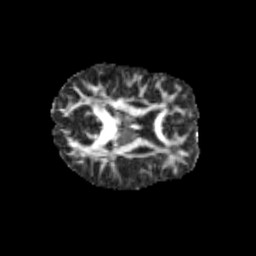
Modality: FA
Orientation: axial
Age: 11
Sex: female
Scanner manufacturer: siemens
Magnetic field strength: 3 T
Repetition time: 3.8 s
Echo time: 0.07 s